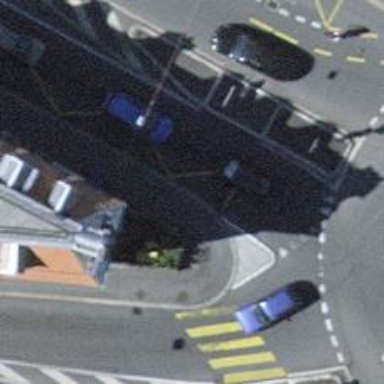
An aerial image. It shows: Kerb barrier.